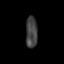
Tissue: lung
Cell type: Others
Senescence score: 0.1927
Nuclear area (px): 362
Mean DAPI intensity: 66.348